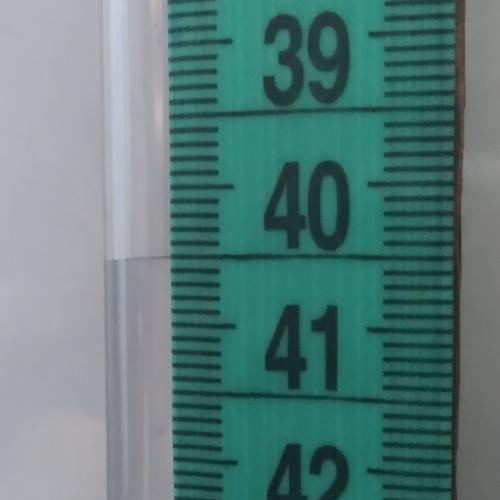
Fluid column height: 40.5 cm